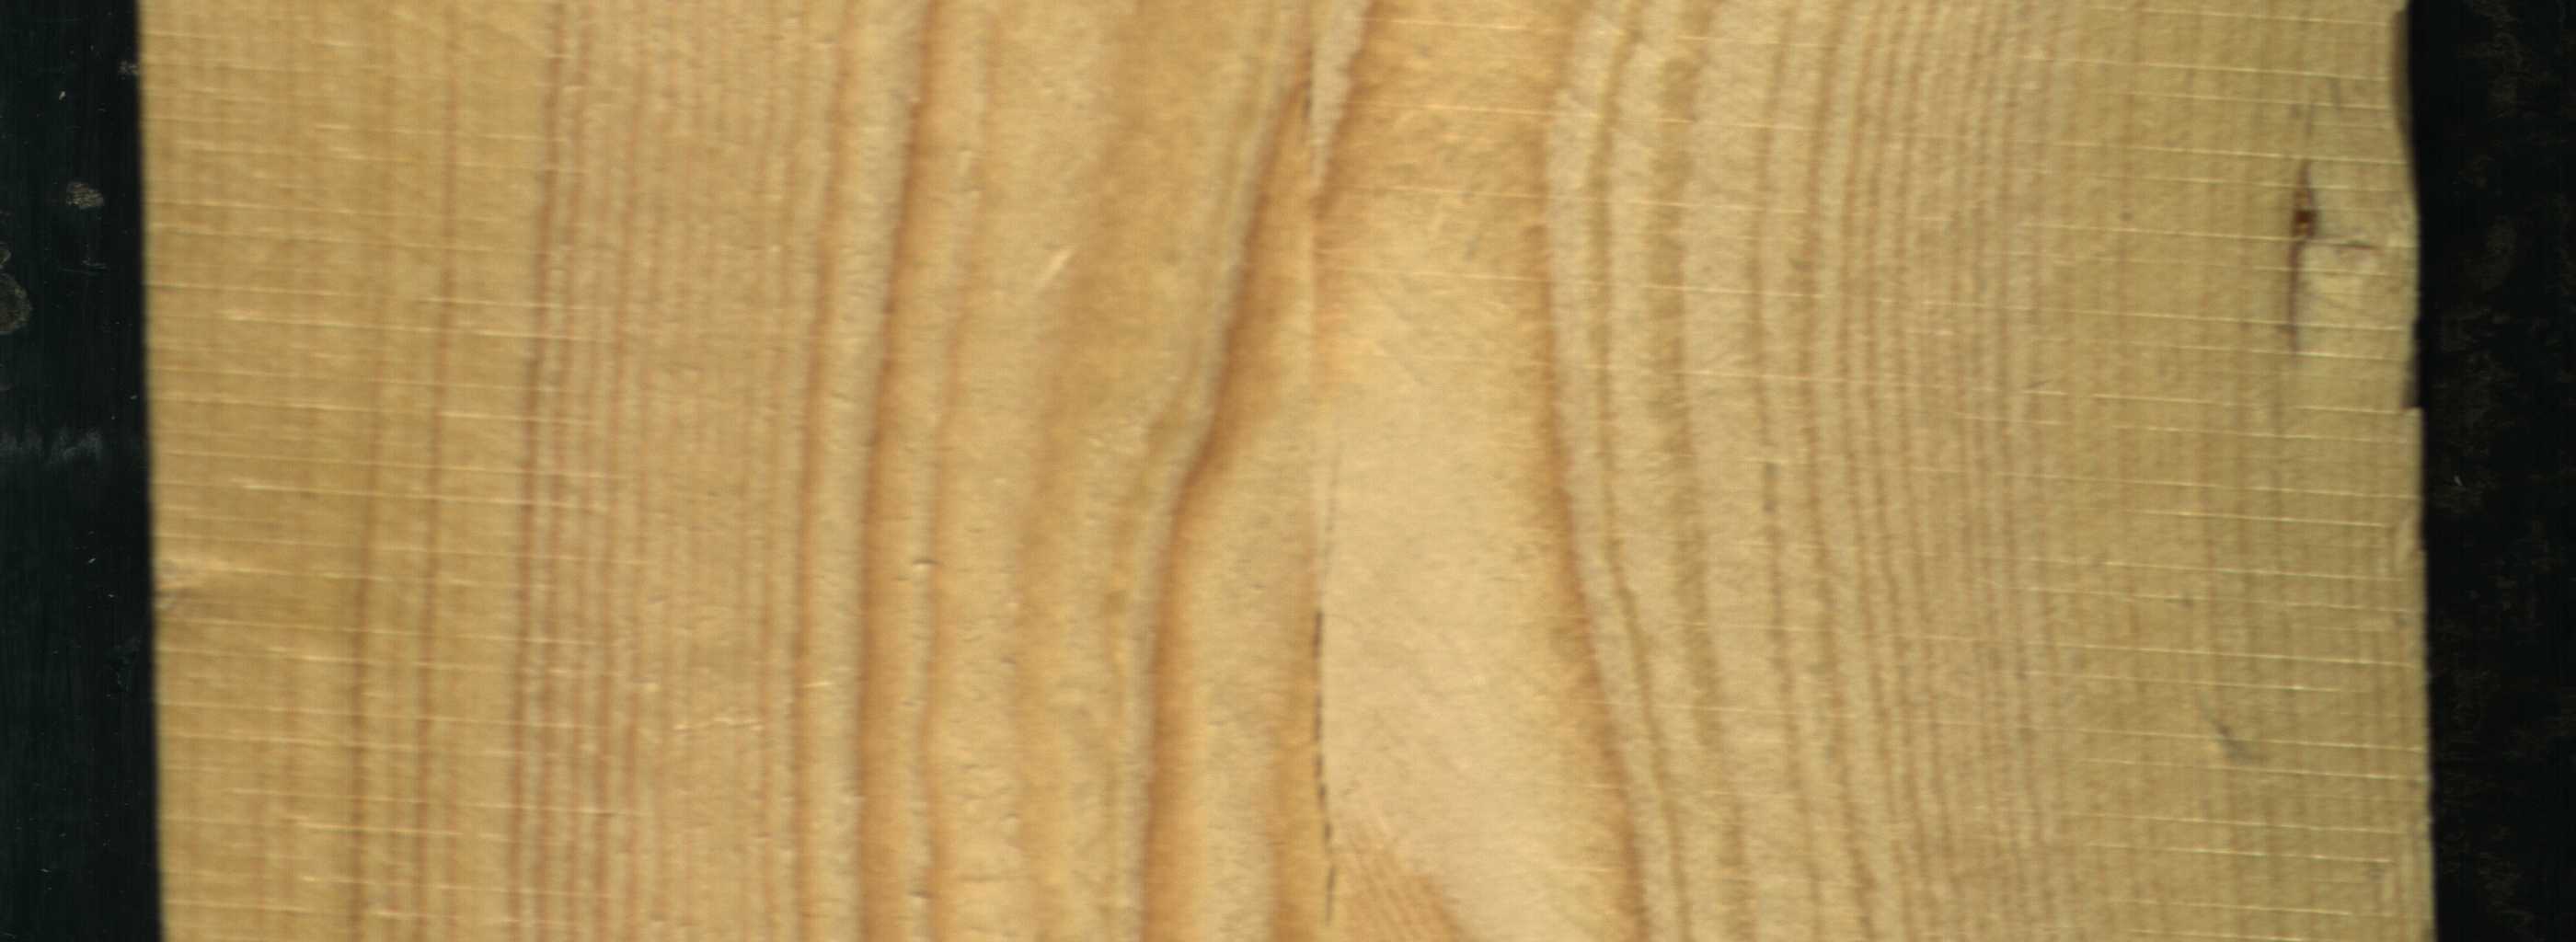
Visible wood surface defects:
resin